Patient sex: M
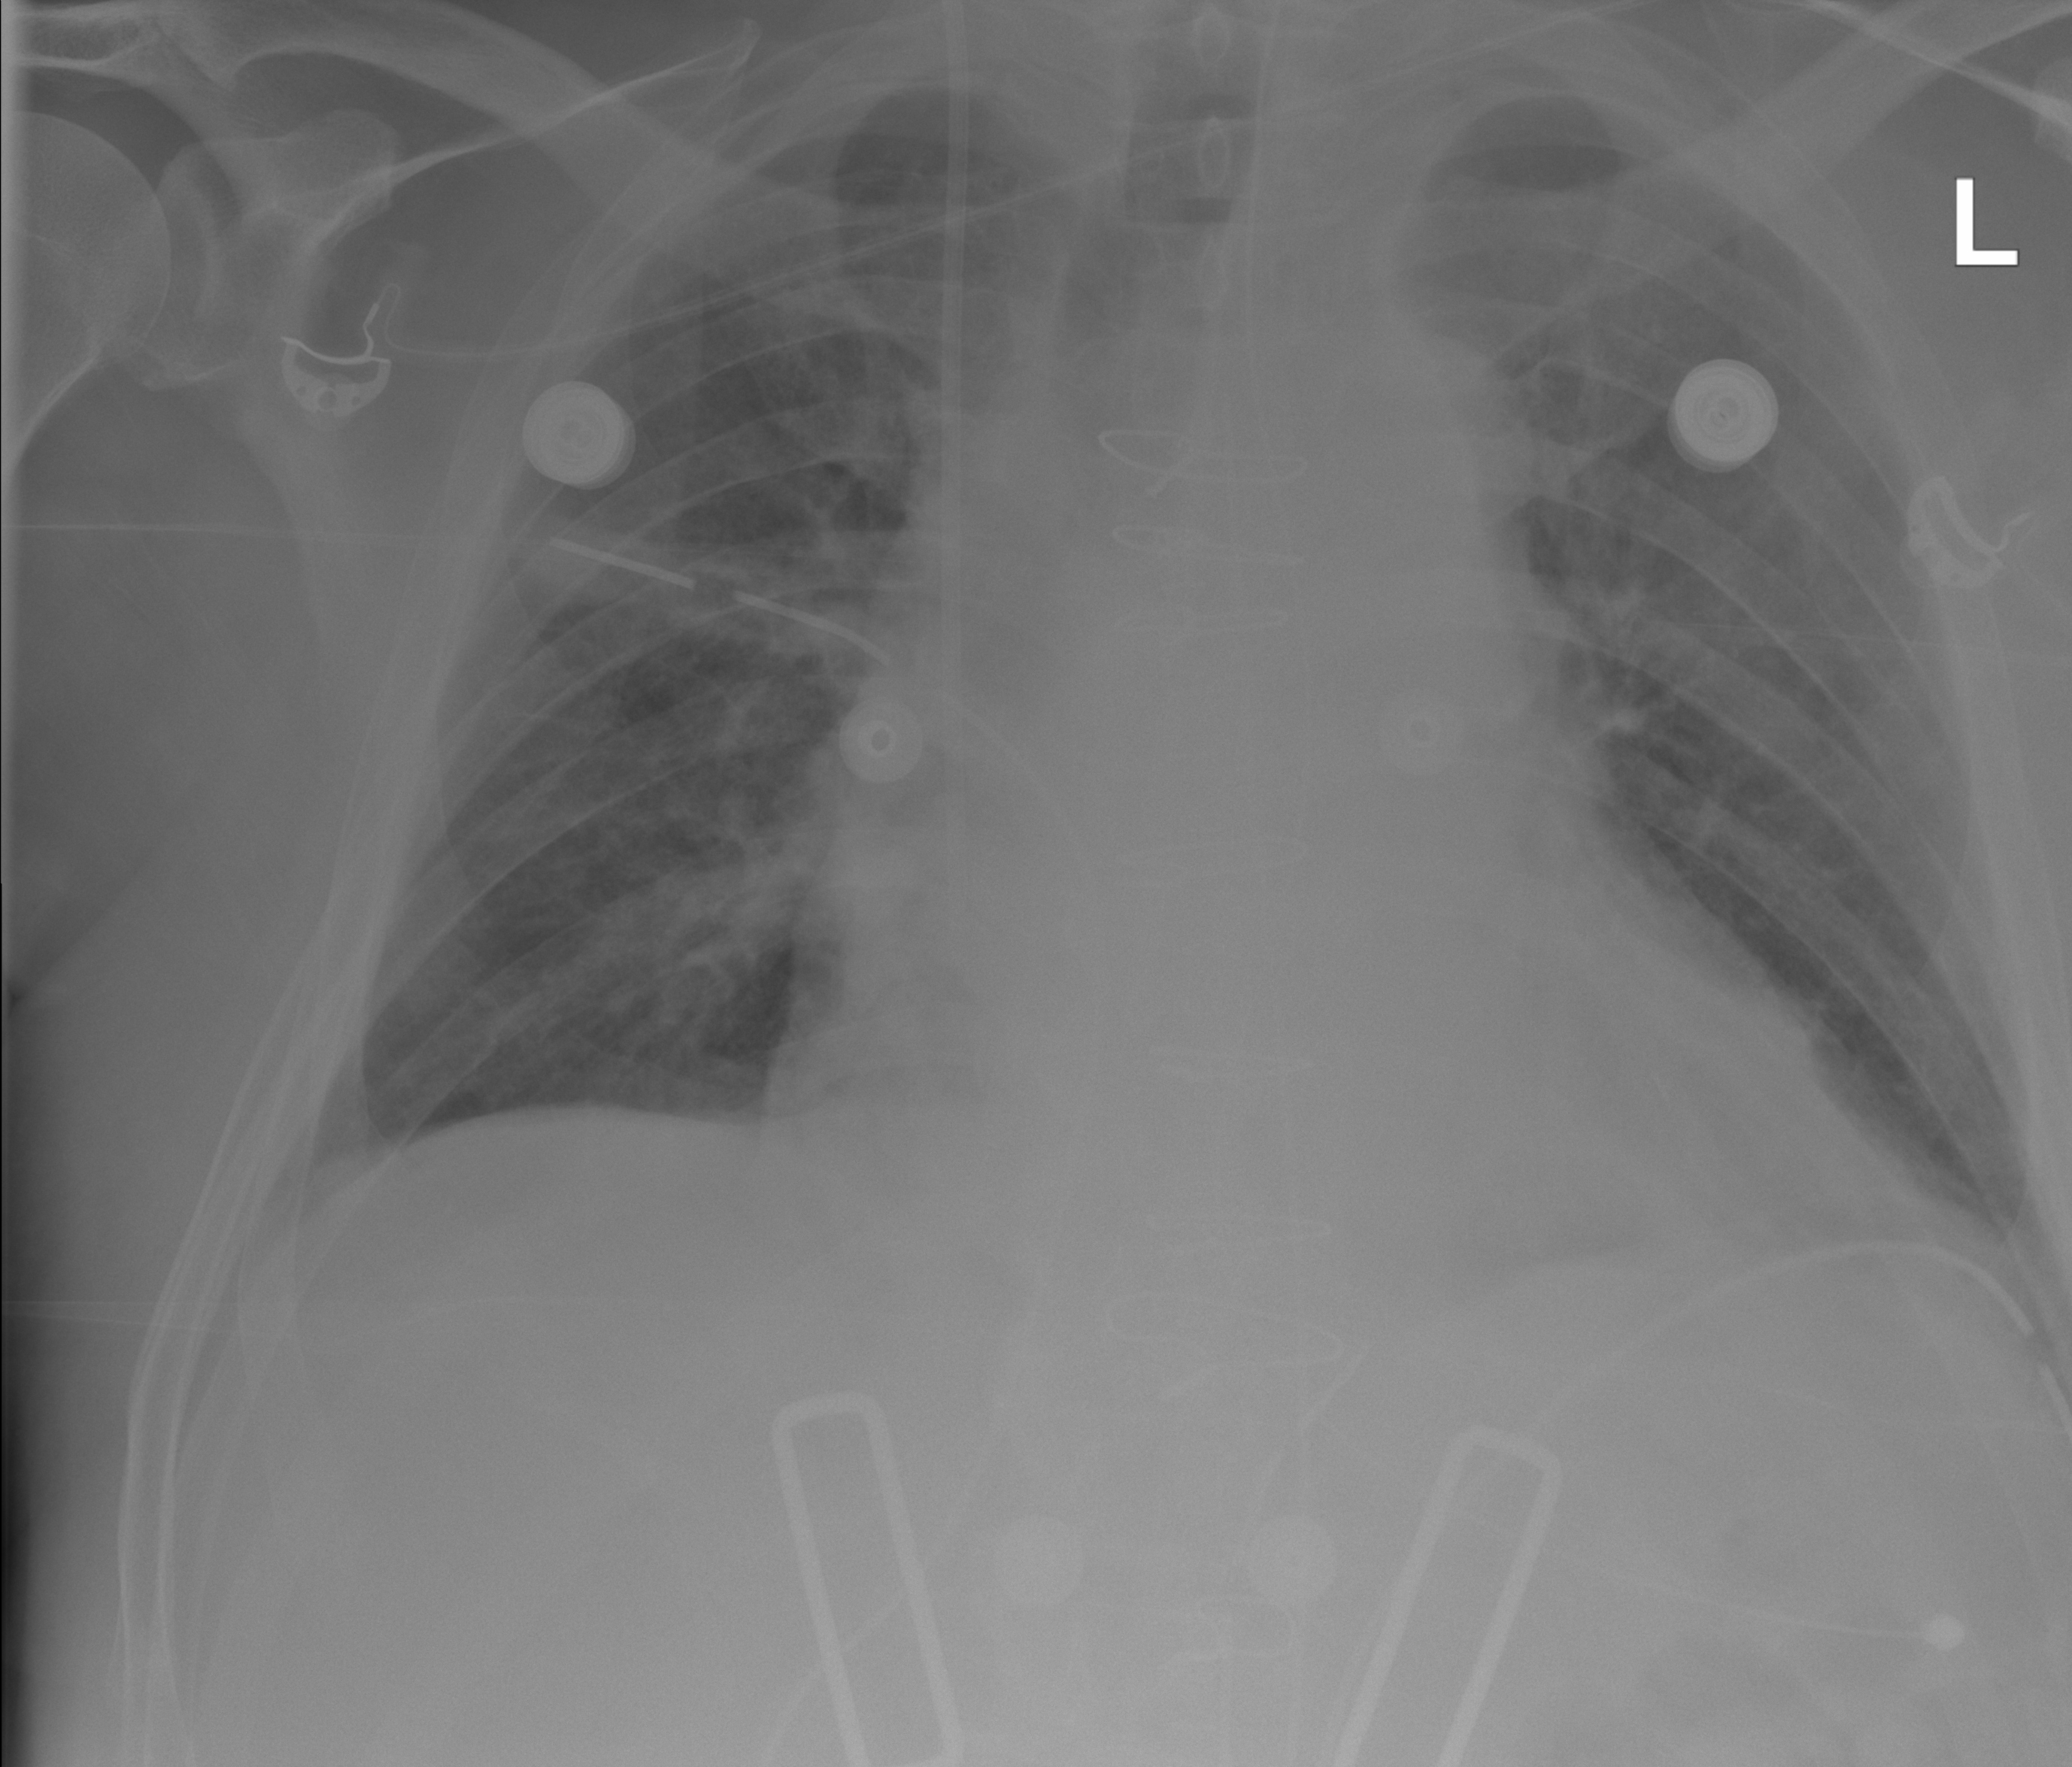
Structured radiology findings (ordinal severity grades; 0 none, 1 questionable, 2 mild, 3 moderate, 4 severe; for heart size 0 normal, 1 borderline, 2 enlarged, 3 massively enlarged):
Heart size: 2
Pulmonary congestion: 0
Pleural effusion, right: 0
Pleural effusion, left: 2
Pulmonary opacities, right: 0
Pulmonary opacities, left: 0
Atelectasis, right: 2
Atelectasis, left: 2